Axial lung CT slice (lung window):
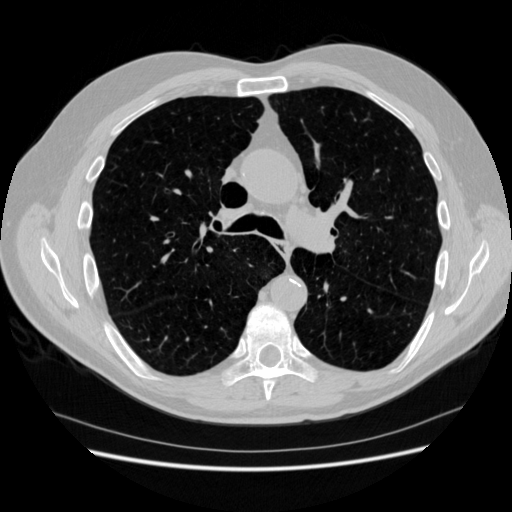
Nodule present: no